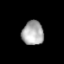
Tissue: lung
Cell type: Myeloid cells
Senescence score: 0.2311
Nuclear area (px): 510
Mean DAPI intensity: 171.782